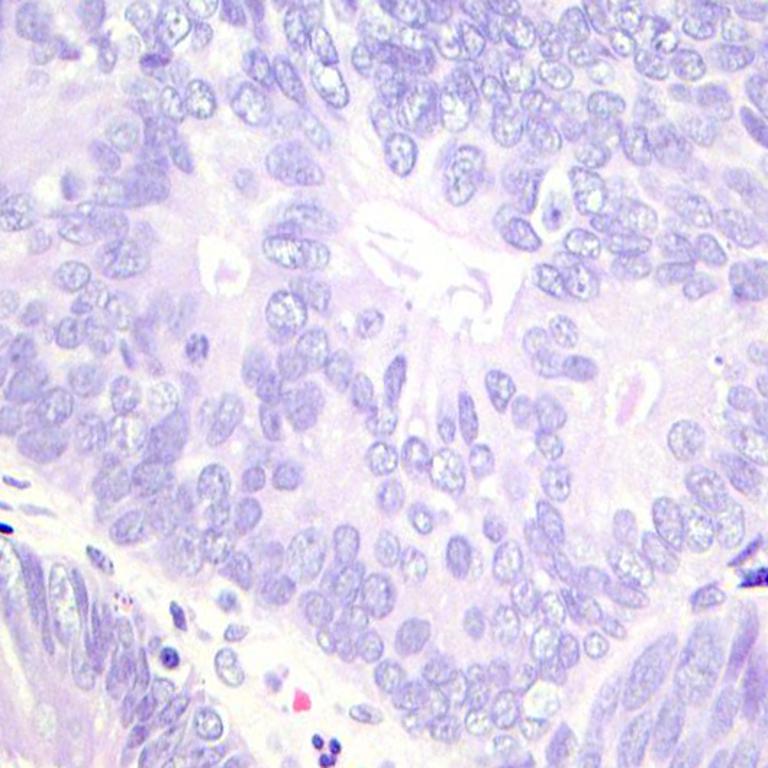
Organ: colon
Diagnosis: adenocarcinomas